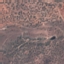
Label: PermanentCrop